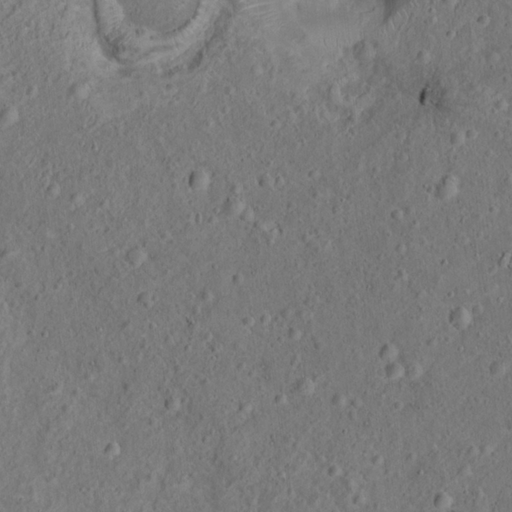
Classes present: Background, Cone